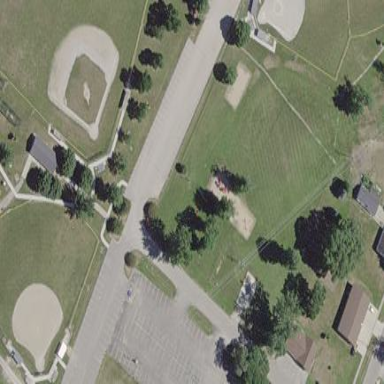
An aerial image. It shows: Baseball pitch for leisure land activities.